Field crop: maize
Growth stage: 2
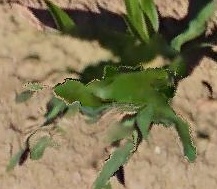
Species: maize